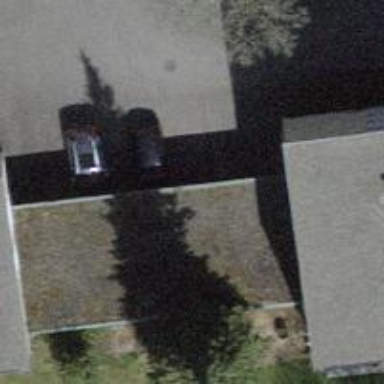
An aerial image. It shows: Group of garages.